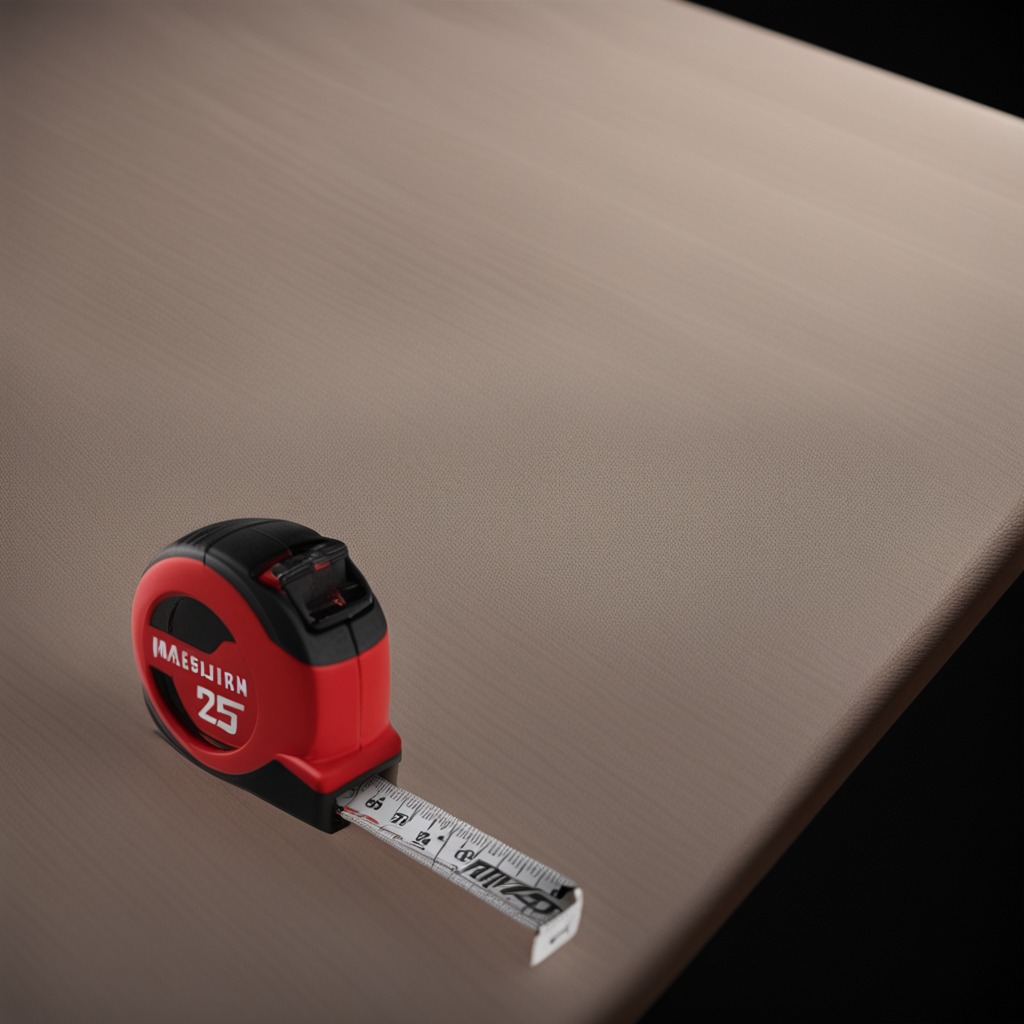
A measuring tape is lying on the wooden table.